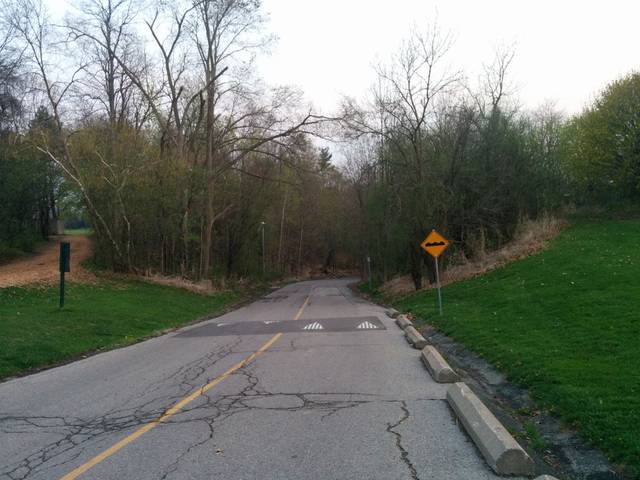
Region: Canada
Coordinates: 43.725, -79.361